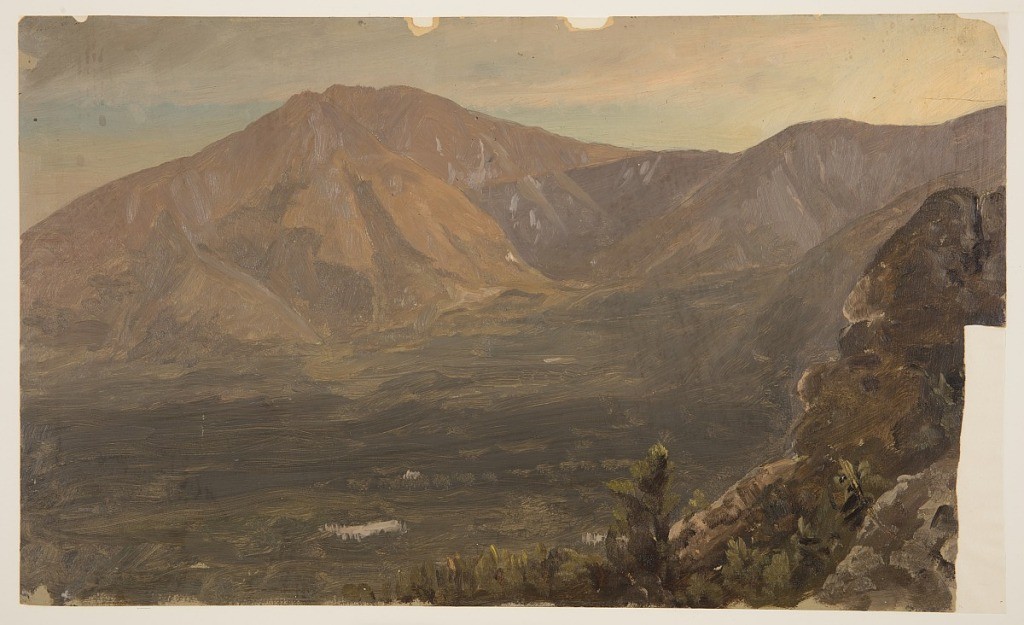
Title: Mt. Katahdin from South Turner Mountain, Maine
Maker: Frederic Edwin Church, American, 1826–1900
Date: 1877–78
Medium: Oil and graphite on paperboard
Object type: Drawing
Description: Landscape study showing a view of Mt. Katahdin in Maine from Turner Mountain to the east. Trees and a nearby rocky prominence are visible in the immediate foreground at right. Across a loosely-rendered and heavily wooded valley with a pond (likely Whidden Ponds) in the middle distance, the rugged and steep eastern face of Mt. Katahdin rises into the sky. Possibly shown at sunrise, the mountain is bathed in the bright light of the rising sun, which pours over the darkened ridge at right, casting Katahdin's peak in hues of orange and yellow. Above, the blue sky is filled with wispy cirri clouds, variously illuminated by the sun at right.